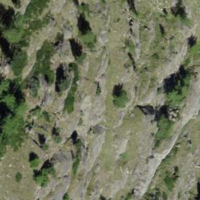
EUNIS habitat code: 31
Species observed at this site:
Gypaetus barbatus